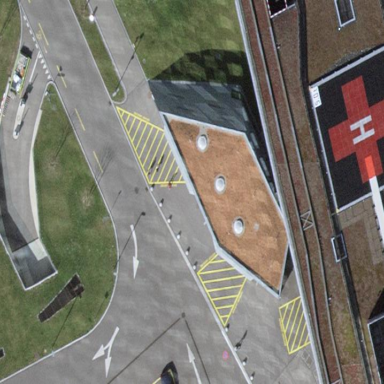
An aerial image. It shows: Service building with flat roof.